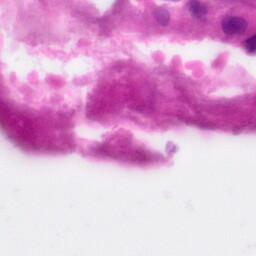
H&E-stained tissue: Pancreatic